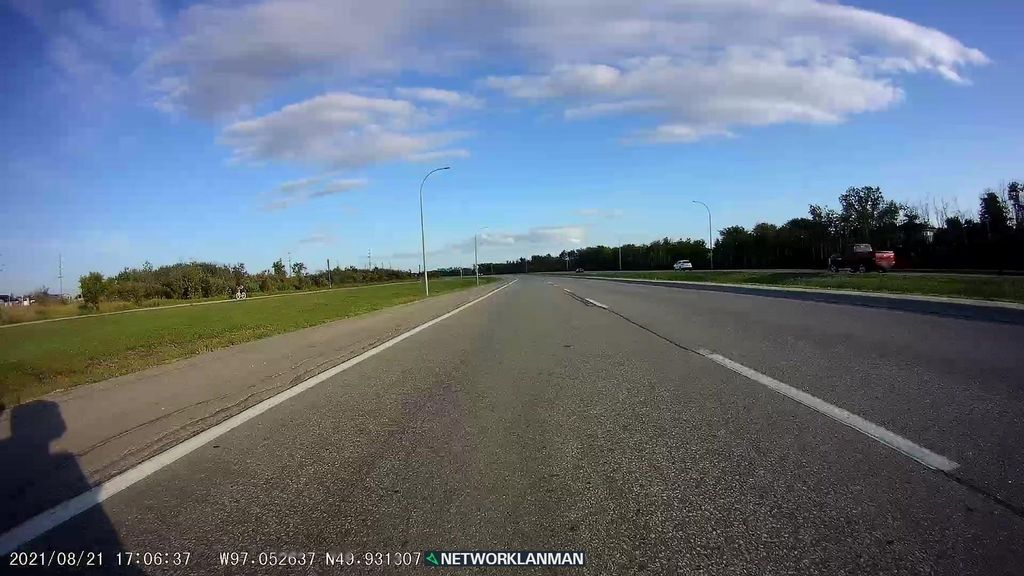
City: winnipeg